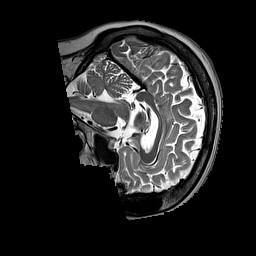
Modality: T2w
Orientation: sagittal
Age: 40
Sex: female
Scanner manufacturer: siemens
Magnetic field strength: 3 T
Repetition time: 3.2 s
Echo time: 0.212 s